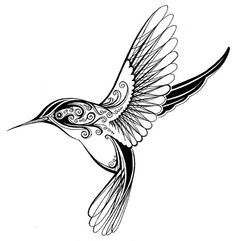
Label: hummingbird